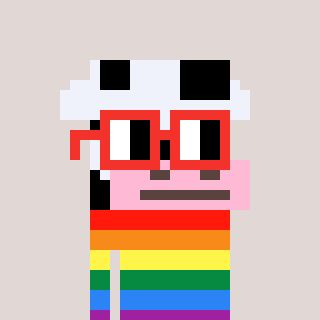
a pixel art character with square red glasses, a cow-shaped head and a grayscale-colored body on a warm background